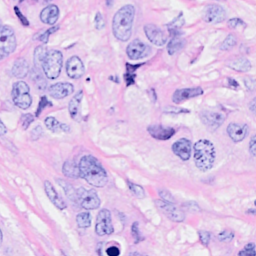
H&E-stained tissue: Breast